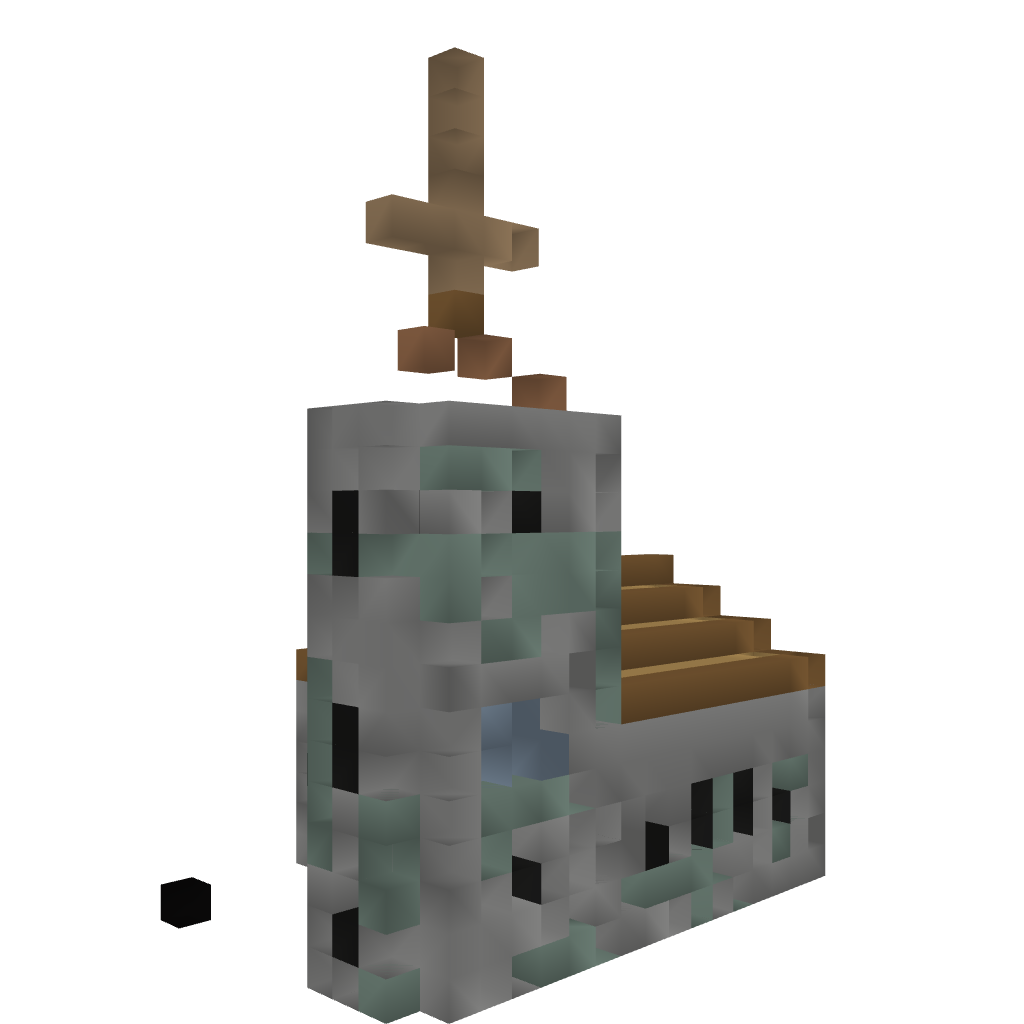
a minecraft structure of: minecraft vanilla Church plus